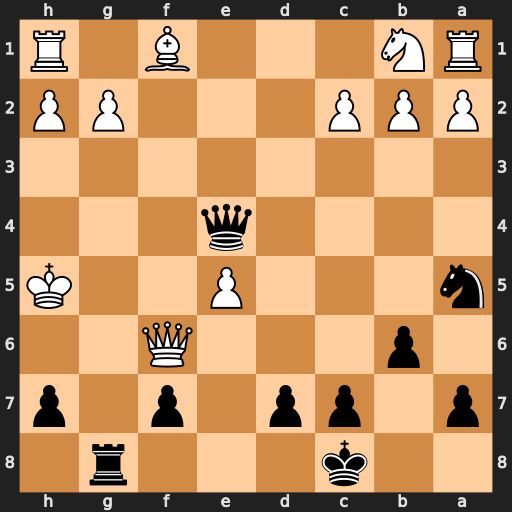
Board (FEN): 2k3r1/p1pp1p1p/1p3Q2/n3P2K/4q3/8/PPP3PP/RN3B1R
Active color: b
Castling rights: -
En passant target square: -
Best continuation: Qg4+ Kh6 Rg6+ Qxg6 Qxg6#